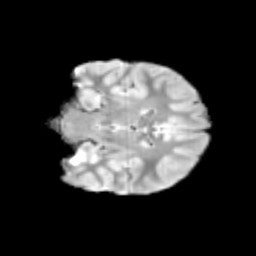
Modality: T2w
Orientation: coronal
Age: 9
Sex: male
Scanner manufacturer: siemens
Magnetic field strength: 3 T
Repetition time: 3.8 s
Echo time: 0.07 s